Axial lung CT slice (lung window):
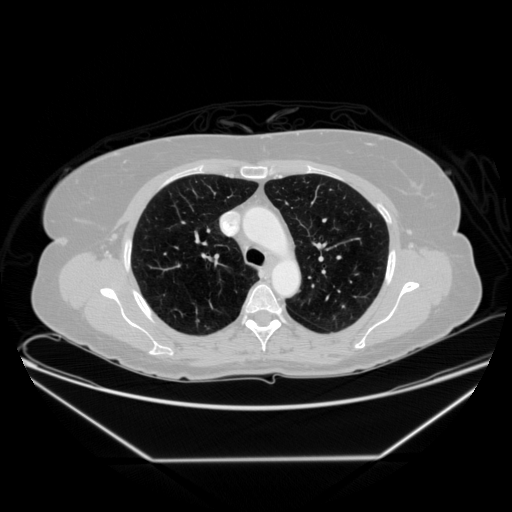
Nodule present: no